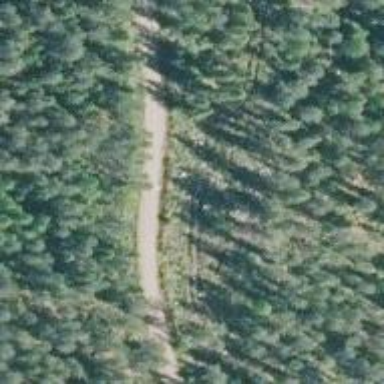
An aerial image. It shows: Unclassified road.